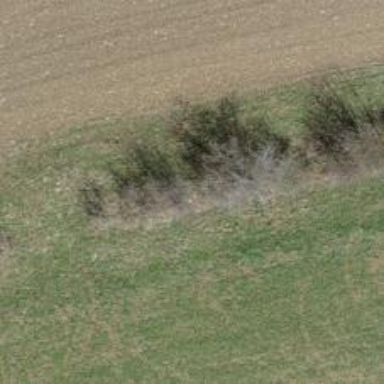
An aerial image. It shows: Hedge acting as barrier.